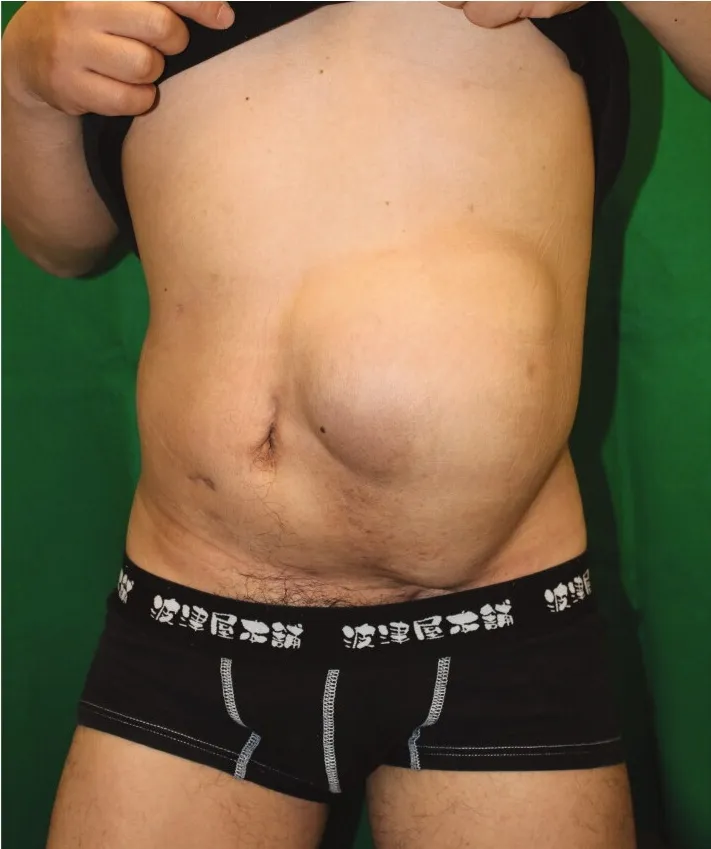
Preoperative appearance. A 43-year-old man presented a left abdominal wall hernia and bulge.
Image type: medical_photograph (other_medical_photograph)